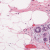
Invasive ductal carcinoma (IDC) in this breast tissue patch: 0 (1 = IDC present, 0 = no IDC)